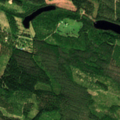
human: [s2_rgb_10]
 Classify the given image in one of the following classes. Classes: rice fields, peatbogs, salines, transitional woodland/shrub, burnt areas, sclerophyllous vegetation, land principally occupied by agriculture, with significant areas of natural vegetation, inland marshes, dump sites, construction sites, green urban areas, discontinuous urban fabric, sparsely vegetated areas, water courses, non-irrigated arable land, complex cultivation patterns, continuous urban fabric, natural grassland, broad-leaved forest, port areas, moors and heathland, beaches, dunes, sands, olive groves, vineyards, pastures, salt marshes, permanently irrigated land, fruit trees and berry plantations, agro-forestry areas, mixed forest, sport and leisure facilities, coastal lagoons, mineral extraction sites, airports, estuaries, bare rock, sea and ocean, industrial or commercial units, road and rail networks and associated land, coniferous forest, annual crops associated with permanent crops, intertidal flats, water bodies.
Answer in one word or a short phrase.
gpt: coniferous forest, mixed forest